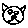
Label: cat